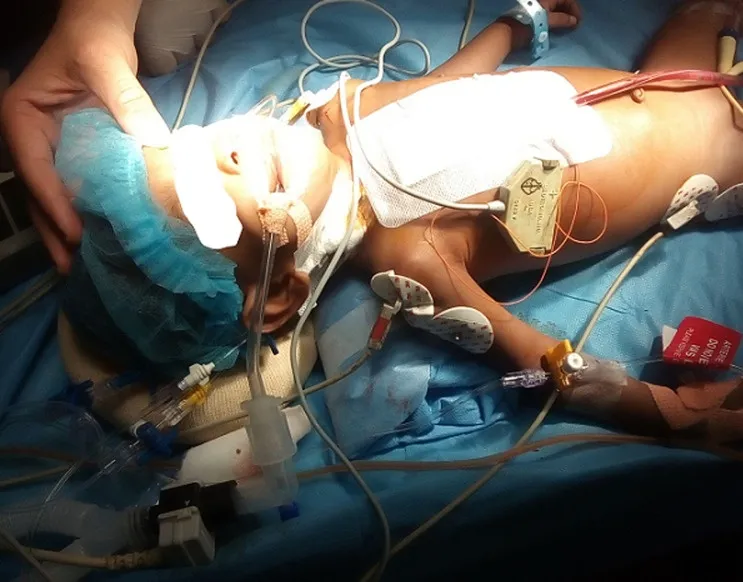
immediate post-operative picture before taking to ICU.
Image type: medical_photograph (other_medical_photograph)